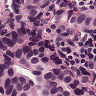
Metastatic tissue present: yes